Question: I am working on ASP.NET Web Application with C#. Kindly go through the .
Now, what I want is that a client sends a request to Server1 and Server1 requests Server2. I want the latter request to be asynchronous.
I want Server1 to respond immediately to client before even getting response from Server2.
UPDATE:
I have been working on 'async' and 'await', unable to understand (with a simplest example) the work around.
All I understood is that 'async' tells that the function is asynchronous and contains 'await' statement which is asynchonously executed.
I don't find any reason for why people are downvoting my question.
If you do, kindly let me know.
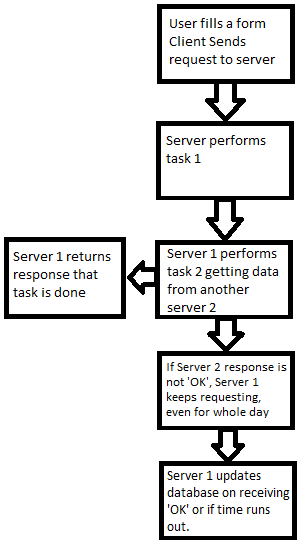
Answer: this is a classic example where you should use queues. when you receive request from client you put a task (request to server 2, update db, whatever) into queue and immediately respond to client.
additionaly, you have queue consumer (windows service or something) that reads tasks from queue and execute them.